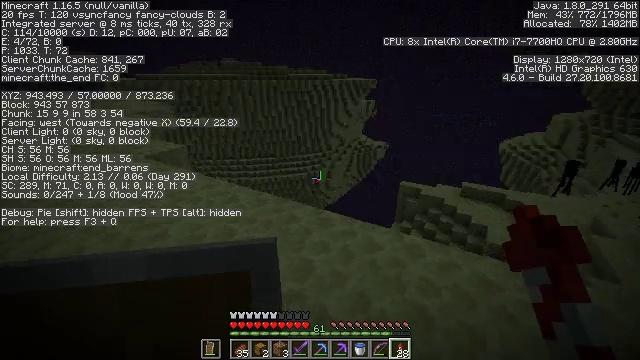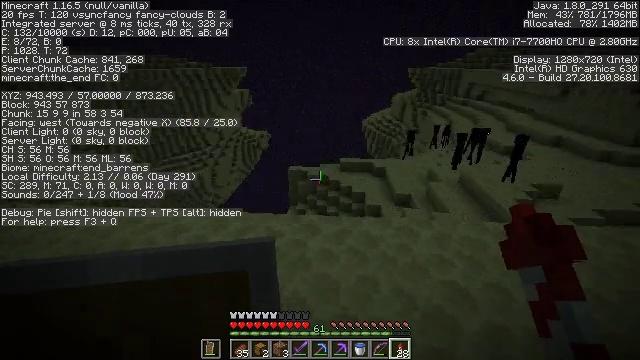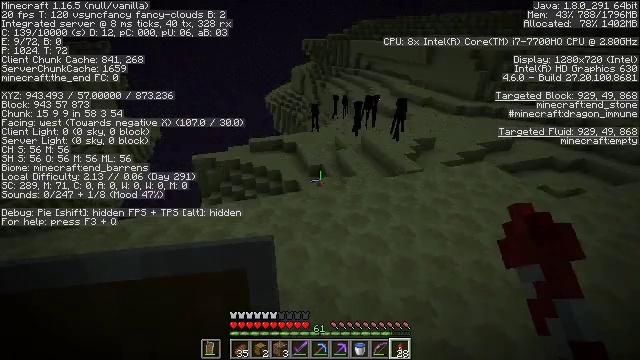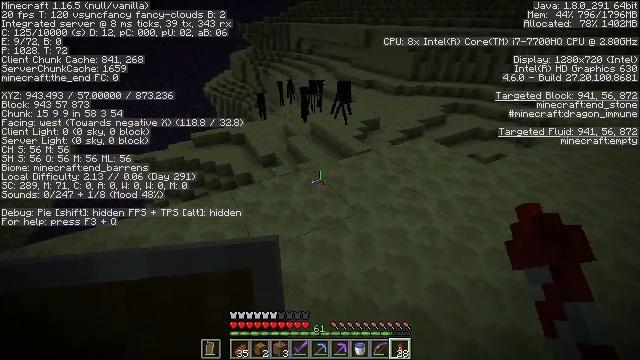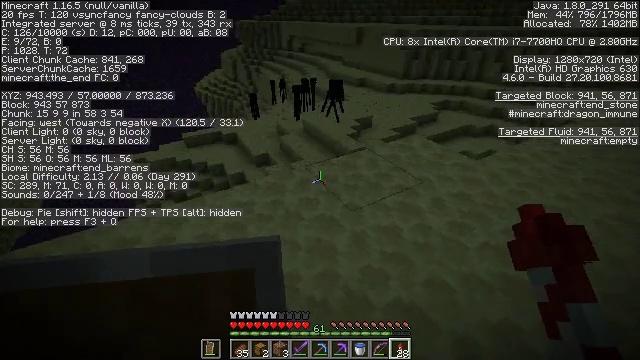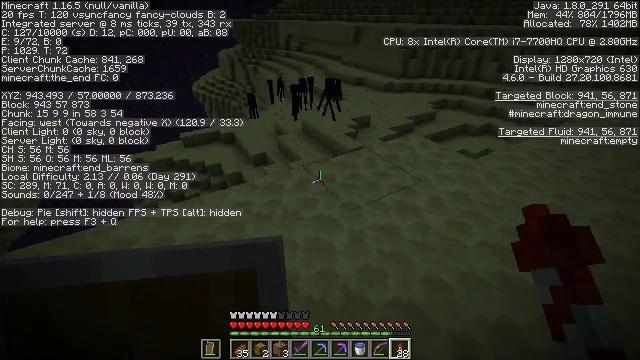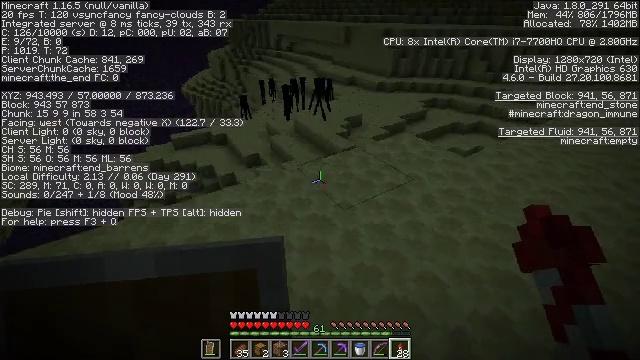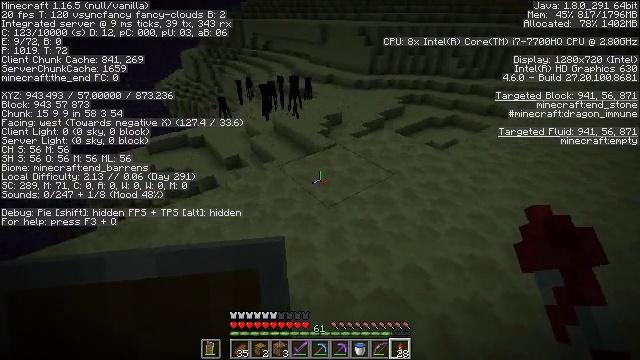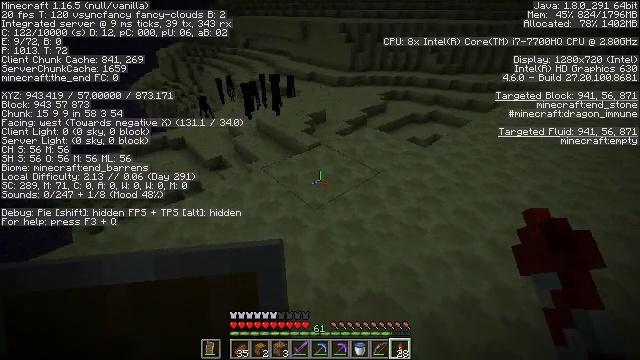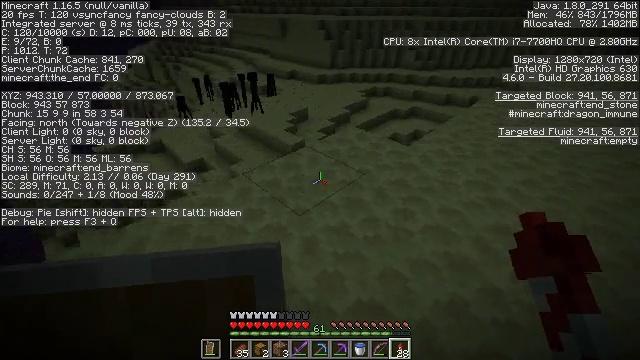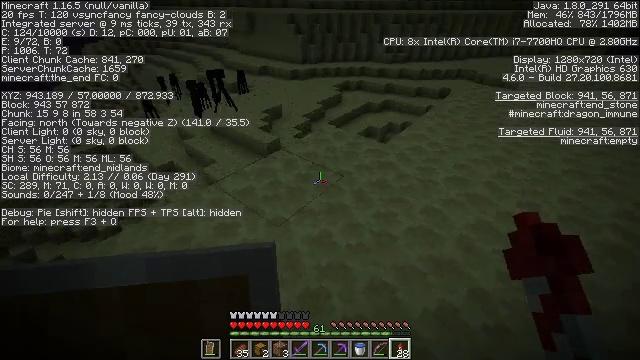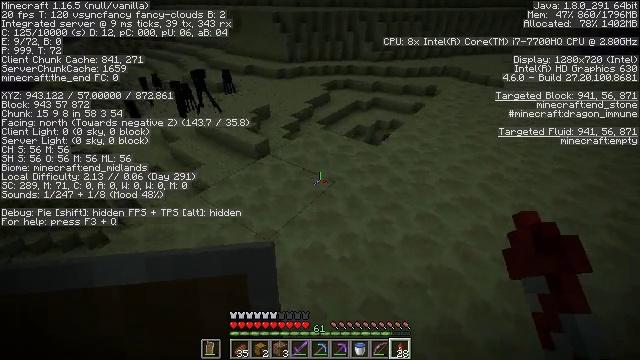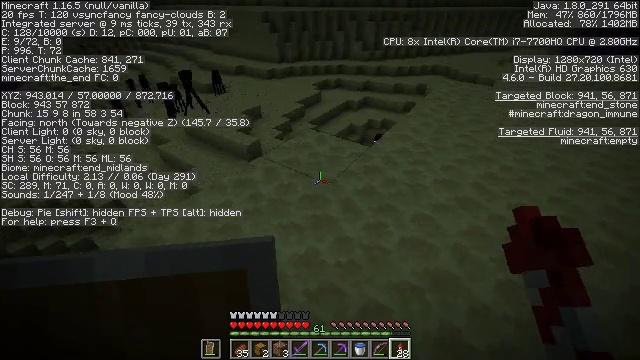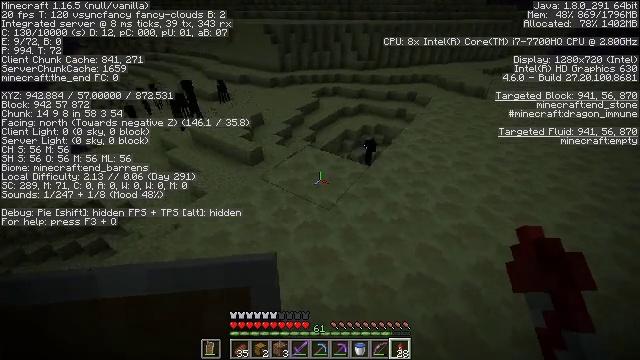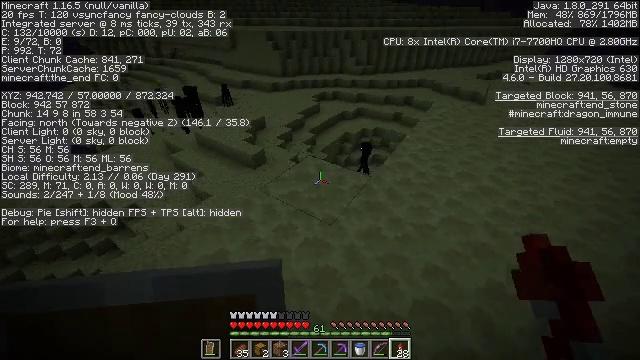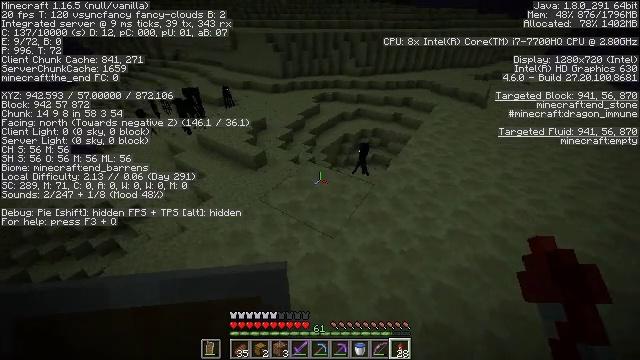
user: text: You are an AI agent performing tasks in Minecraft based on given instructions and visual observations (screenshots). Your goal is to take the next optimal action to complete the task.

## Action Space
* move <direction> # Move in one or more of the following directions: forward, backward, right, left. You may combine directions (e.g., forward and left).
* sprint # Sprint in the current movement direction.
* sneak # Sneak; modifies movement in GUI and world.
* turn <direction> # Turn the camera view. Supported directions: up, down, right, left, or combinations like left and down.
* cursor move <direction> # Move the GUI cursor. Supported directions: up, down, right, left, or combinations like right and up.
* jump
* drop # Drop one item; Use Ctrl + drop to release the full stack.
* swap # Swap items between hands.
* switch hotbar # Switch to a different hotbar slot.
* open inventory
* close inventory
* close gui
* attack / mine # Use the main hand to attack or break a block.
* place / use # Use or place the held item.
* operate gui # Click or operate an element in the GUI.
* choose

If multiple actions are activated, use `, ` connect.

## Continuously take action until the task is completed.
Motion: motion action
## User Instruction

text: Mine the end stone in the End dimension.
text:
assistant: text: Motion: turn right and down
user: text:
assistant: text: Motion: turn right and down
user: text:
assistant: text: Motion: turn right and down
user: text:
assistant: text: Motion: turn right
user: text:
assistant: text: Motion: no_op
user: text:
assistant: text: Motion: turn right
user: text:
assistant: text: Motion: turn right
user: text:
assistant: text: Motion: move forward, turn right
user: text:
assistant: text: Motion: move forward, turn right
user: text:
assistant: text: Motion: move forward, turn right and down
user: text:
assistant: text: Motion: turn right
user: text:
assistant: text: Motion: move forward, turn right
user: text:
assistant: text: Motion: move forward
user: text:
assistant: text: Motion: move forward
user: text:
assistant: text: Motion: move forward
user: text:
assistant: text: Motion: move forward, turn left
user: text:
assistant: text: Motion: move forward, turn left
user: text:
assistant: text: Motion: move forward, turn left
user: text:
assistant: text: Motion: move forward, turn left and up
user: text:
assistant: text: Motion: move forward
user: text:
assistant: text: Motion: move forward, turn up, jump
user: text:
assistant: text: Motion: move forward, jump
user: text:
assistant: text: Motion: move forward, jump
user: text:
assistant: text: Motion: move forward, turn up
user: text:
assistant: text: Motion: move forward, turn up, jump
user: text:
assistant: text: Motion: move forward, turn up, jump
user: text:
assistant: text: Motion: move forward, turn up, jump
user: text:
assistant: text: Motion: move forward, turn up
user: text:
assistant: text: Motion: move forward, turn up
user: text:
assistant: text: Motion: move forward